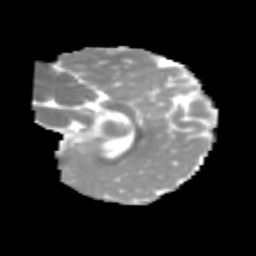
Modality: MD
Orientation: sagittal
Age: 6
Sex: male
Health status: healthy